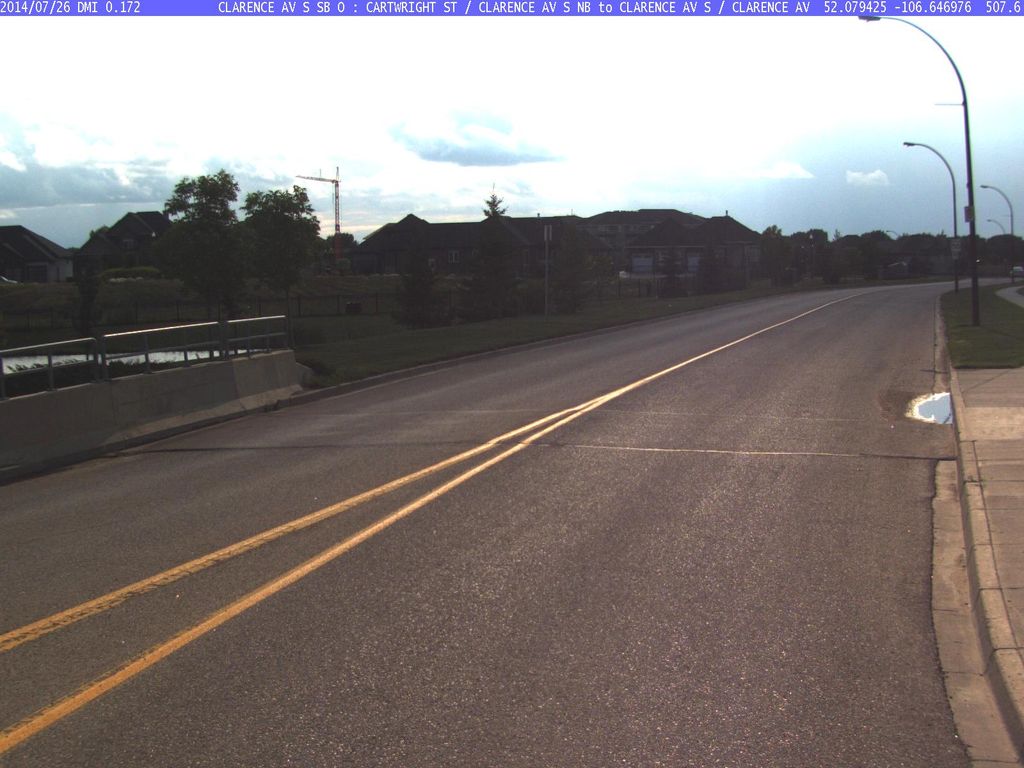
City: saskatoon